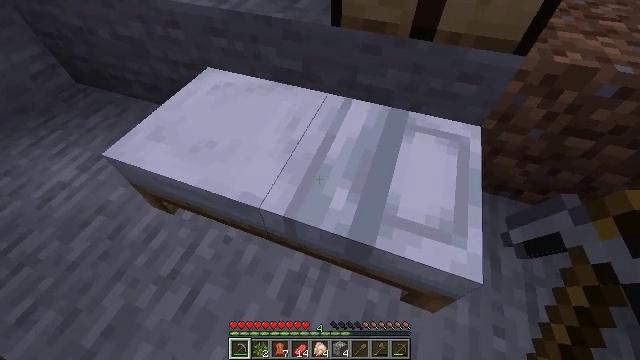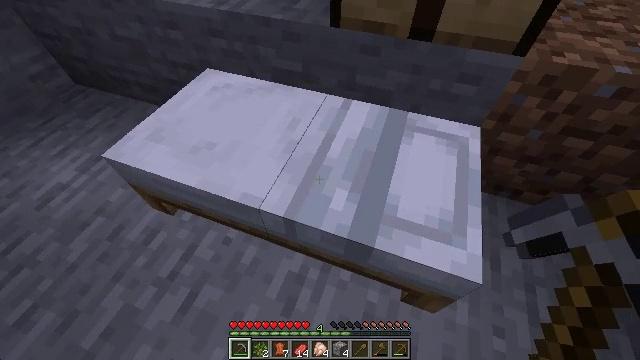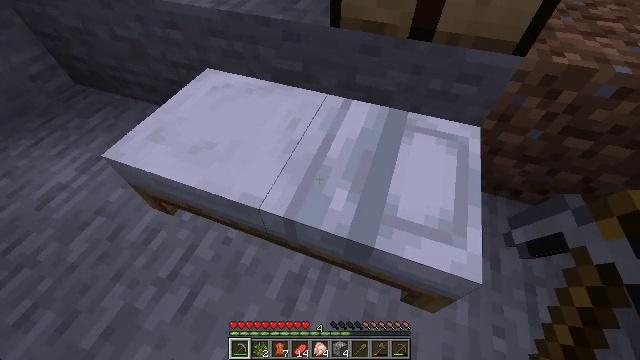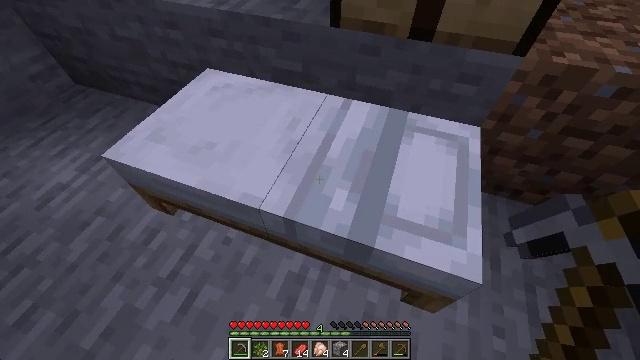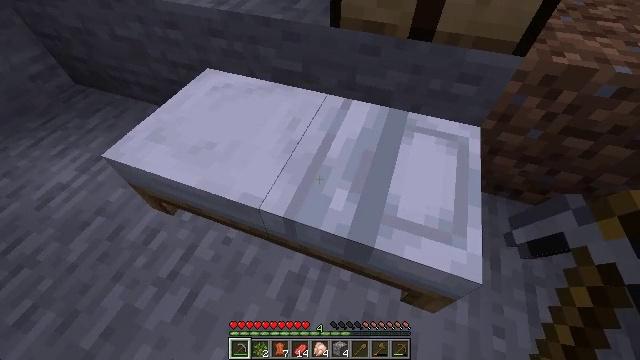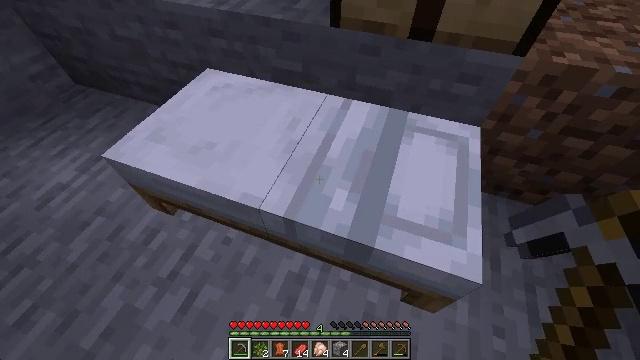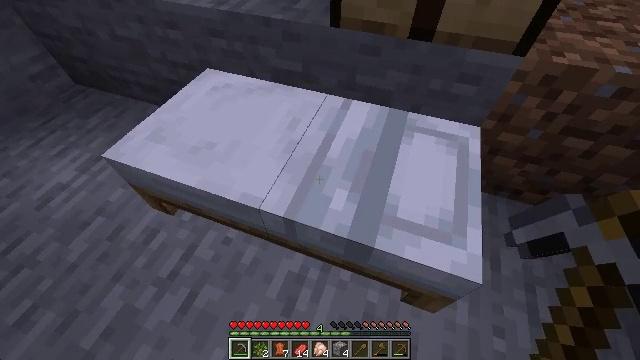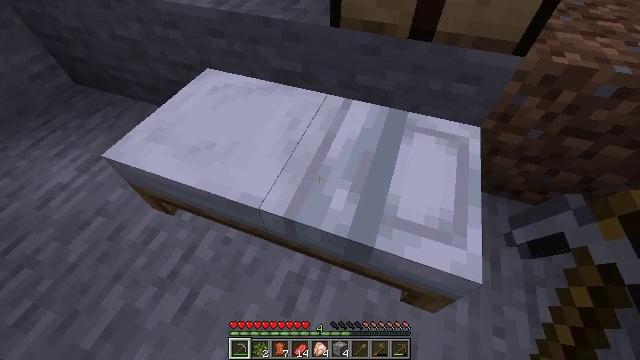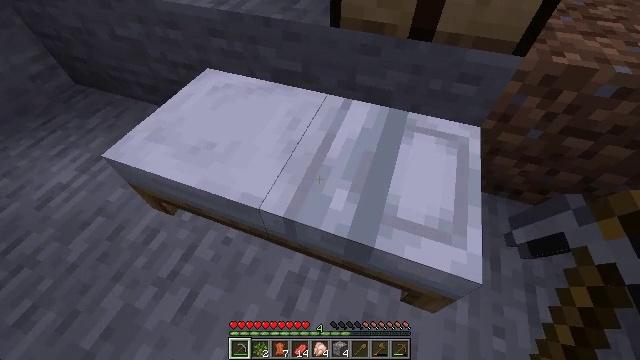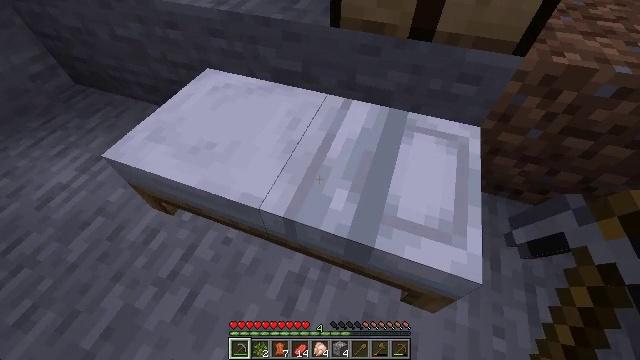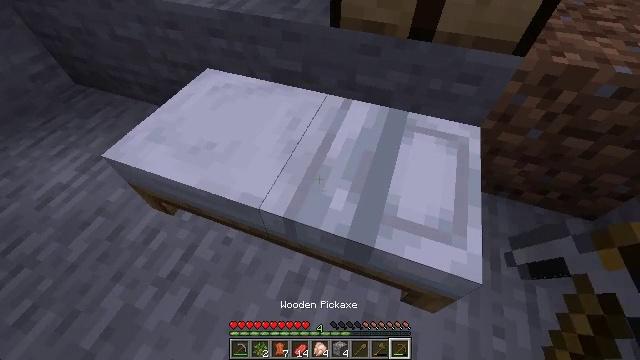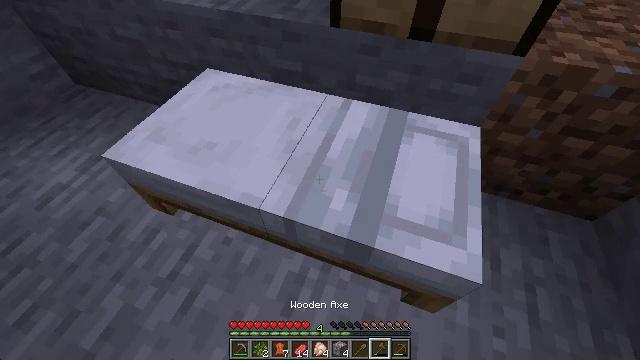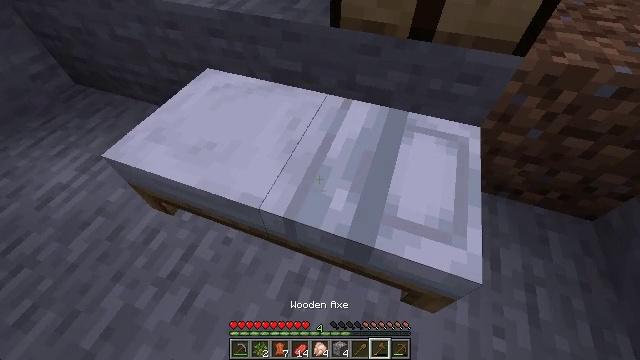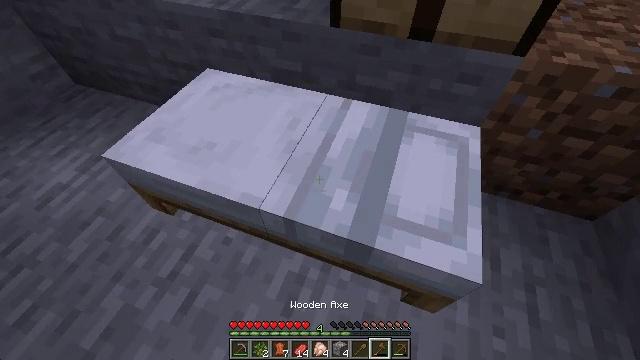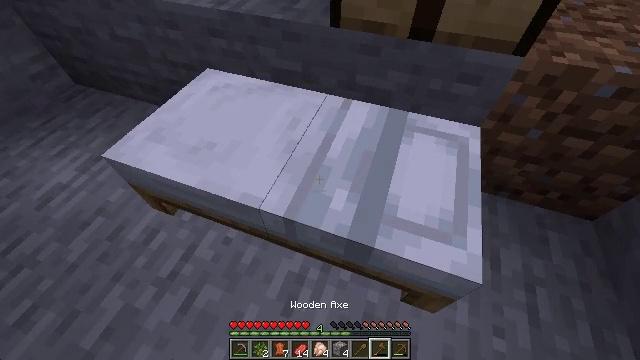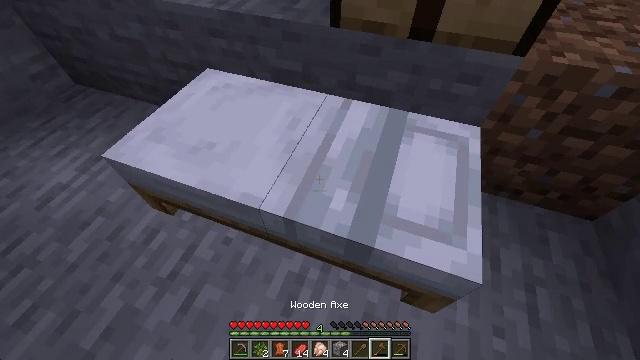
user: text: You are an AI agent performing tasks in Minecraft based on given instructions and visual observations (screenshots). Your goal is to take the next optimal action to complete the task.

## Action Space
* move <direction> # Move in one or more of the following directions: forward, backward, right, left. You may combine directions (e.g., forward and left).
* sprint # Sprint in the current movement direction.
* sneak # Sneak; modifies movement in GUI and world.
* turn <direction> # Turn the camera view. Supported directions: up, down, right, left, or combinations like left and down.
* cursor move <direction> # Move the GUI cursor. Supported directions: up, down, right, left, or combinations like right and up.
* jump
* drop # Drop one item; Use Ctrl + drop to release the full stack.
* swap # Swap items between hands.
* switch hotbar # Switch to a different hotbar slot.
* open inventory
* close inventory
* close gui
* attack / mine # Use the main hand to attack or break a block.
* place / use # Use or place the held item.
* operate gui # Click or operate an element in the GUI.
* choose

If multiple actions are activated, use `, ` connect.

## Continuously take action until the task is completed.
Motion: motion action
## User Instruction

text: Break the white bed to relocate it.
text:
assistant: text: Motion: no_op
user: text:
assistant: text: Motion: no_op
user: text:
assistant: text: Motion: no_op
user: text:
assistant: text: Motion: no_op
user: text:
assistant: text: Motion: no_op
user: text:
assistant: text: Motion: no_op
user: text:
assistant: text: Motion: no_op
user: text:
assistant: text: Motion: no_op
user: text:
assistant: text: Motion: no_op
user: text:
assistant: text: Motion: no_op
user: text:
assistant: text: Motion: no_op
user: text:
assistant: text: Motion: no_op
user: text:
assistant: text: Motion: no_op
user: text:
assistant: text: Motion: no_op
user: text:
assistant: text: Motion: no_op
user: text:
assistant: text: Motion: no_op
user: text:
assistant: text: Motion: no_op
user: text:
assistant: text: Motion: no_op
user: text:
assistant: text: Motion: no_op
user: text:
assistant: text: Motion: no_op
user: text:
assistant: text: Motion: turn right and up
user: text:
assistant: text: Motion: turn right
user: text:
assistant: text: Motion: attack / mine
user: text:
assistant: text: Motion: attack / mine
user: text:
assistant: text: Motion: attack / mine
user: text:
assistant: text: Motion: attack / mine
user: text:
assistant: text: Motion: attack / mine
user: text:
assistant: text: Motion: attack / mine
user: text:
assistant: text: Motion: attack / mine
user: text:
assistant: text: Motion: attack / mine